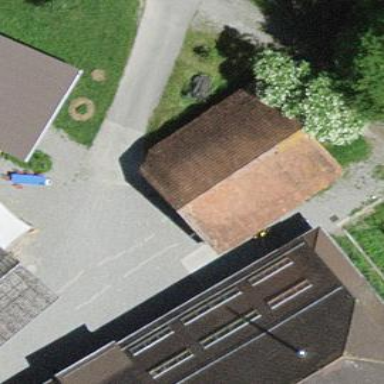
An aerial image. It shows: Sty building.